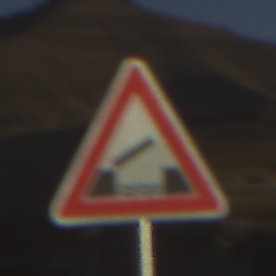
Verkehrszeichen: BeweglicheBruecke
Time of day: SunriseSunset
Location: Outdoor (Nature)
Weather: Clear
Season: NotSpecified
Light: Natural